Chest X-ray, PA view. Patient: 56 years old, sex F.
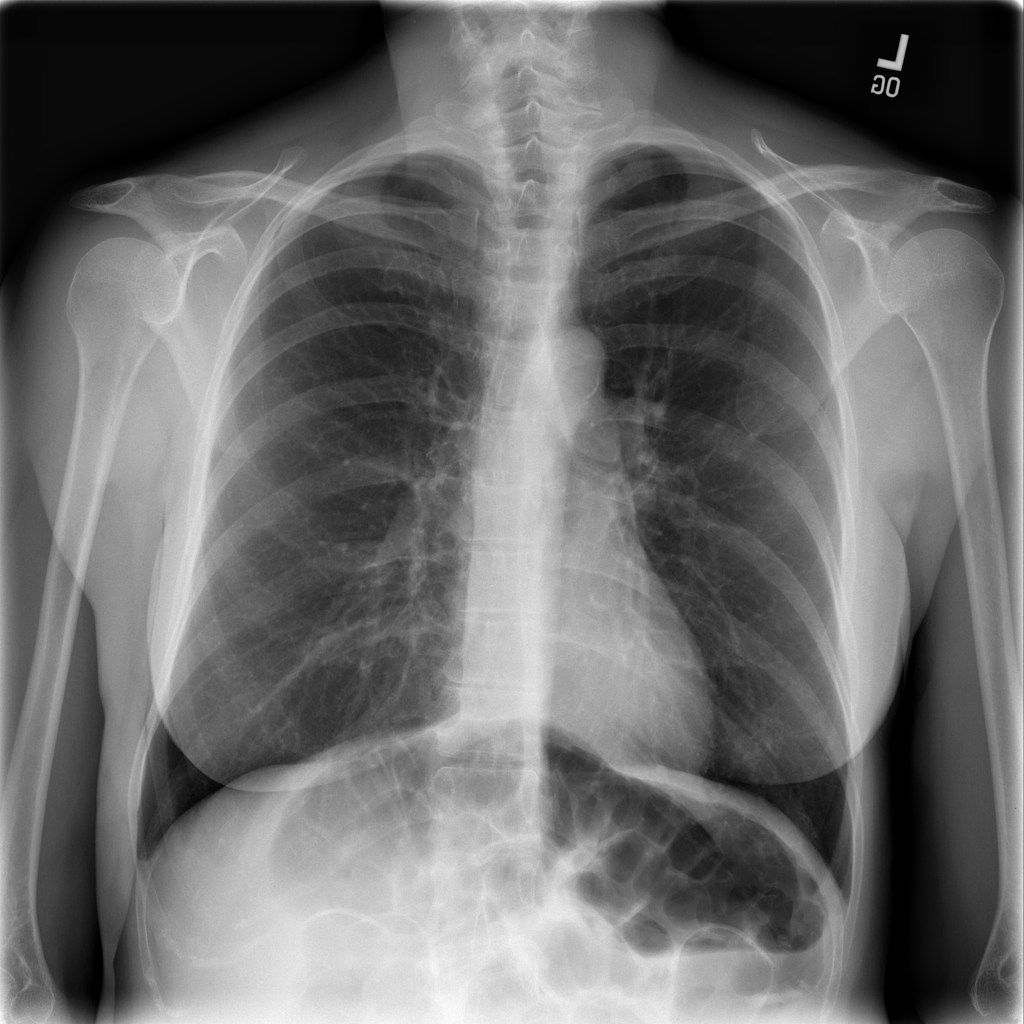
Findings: No Finding